Question: I know how to put a checkmark as the 'acessoryView' of my 'UITableViewCell'. Unlike the Settings app, my 'textLabel' does not become blue when there's a checkmark next to it. Is there a simple style property I have to set for this to happen or am I forced to manually change the 'textColor' property on the 'textLabel'? If the latter is true, is this particular shade of blue stored as a constant somewhere?

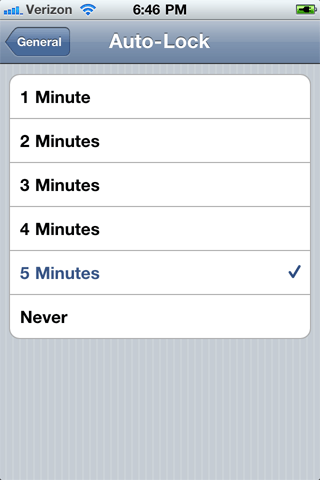
Answer: 'selectedTextColor' has been deprecated in iOS 3.0 so I think you have to use the 'highlightedTextColor' property of the 'UITableViewCell''s 'textLabel' property. And I believe '[UIColor colorWithRed:50.0/255.0 green:79.0/255.0 blue:132.0/255.0 alpha:1.0]' is the correct default shade of blue that is used for highlighted text:
'''
cell.textLabel.highlightedTextColor = [UIColor colorWithRed:50.0/255.0 green:79.0/255.0 blue:132.0/255.0 alpha:1.0];
// cell.textLabel.highlightedTextColor = [UIColor colorWithRed:0.196 green:0.3098 blue:0.52 alpha:1.0];
'''
<URL>.
---
Yoou might also want a different cell style then the default. 'UITableViewCellStyleValue1' is what the Settings App uses:
> Cell Styles'''
typedef enum {
UITableViewCellStyleDefault,
UITableViewCellStyleValue1,
UITableViewCellStyleValue2,
UITableViewCellStyleSubtitle
} UITableViewCellStyle;
UITableViewCellStyleDefault
'''
A simple style for a cell with a text label (black and left-aligned) and an optional image view. Note
that this is the default style for cells prior to iOS 3.0. '''
UITableViewCellStyleValue1
'''
A style for a cell with a label on the left side of the cell with left-aligned and black text; on the right side is a label that has smaller blue text and is right-aligned.
The Settings application uses cells in this style.'''
UITableViewCellStyleValue2
'''
A style for a cell with a label on the left side of the cell with text that is right-aligned and blue; on
the right side of the cell is another label with smaller text that is
left-aligned and black. The Phone/Contacts application uses cells in
this style. '''
UITableViewCellStyleSubtitle
'''
A style for a cell with a left-aligned label across the top and a left-aligned label below it in
smaller gray text. The iPod application uses cells in this style.
---
Got the color from <URL>